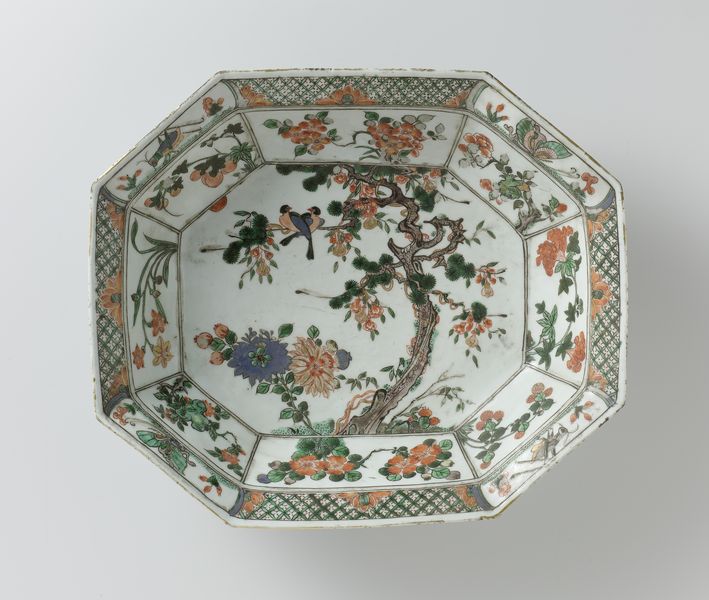
Titel: Schotel
Standort: Amsterdam
Institution: Rijksmuseum
Schlagwörter: blue, red, white, green, yellow, flowers, pattern, pink, flower, food, life, tree, orange, trees, grass, bird, birds, wings, leaves, design, leaf, chinese, japan, china, plate, branch, oriental, wing, porcelain, bowl, blossom, poppies, oranges, plates, shallow, cherry blossoms, lattice, fruit tree, cermaic, sacura, robins